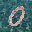
Label: 0